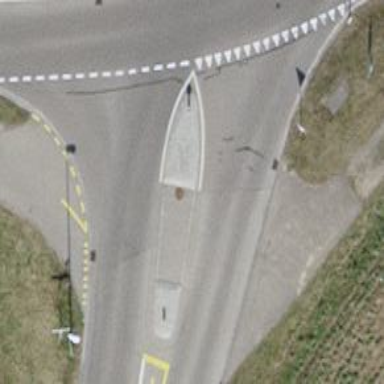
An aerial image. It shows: Crossing on the road.